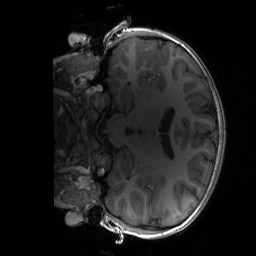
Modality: T1w
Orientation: coronal
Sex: male
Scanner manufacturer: siemens
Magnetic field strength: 3 T
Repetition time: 1.9 s
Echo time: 0.00243 s